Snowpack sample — Loveland Pass, Silver Plume, Colorado, USA (2/11/26, 12:00 PM MST)
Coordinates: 39.663, -105.886
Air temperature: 35 °F
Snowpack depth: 82 cm
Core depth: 30 cm
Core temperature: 28.4 °F
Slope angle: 13°, slope face: 12°
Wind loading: high
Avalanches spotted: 1
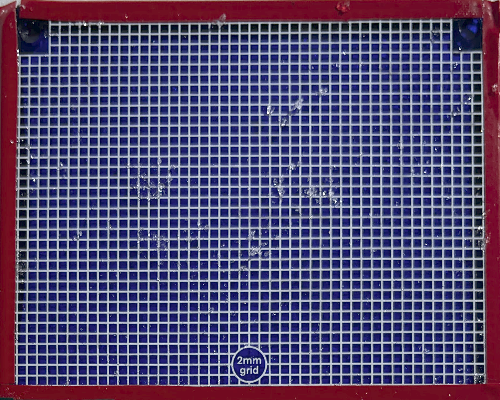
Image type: profile
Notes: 1 small avalanche spotted on the north side of the bowl, lots of wind loading